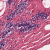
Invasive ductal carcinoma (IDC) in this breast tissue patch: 0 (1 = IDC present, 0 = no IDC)